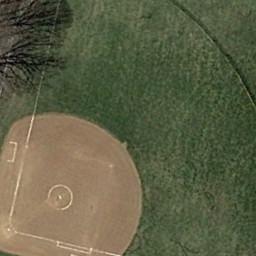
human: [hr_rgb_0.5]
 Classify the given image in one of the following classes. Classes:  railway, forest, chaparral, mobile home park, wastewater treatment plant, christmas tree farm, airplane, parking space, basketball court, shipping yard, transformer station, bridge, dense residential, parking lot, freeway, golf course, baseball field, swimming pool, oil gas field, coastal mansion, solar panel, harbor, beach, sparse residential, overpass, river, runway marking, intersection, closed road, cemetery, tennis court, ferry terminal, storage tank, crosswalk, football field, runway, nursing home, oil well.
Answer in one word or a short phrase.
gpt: baseball field